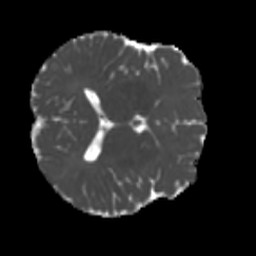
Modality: MD
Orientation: axial
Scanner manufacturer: siemens
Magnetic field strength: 3 T
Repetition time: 4 s
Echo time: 0.0594 s